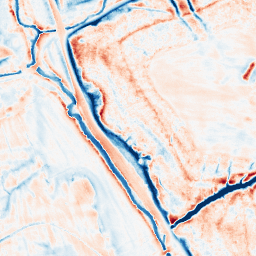
Category: edge_preserving
Decomposition family: anisotropic_diffusion
Decomposition parameters: iterations: 50
kappa: 100
gamma: 0.2
Upsampling method: lanczos
Upsampling parameters: scale: 2
Upsampling scale: 2